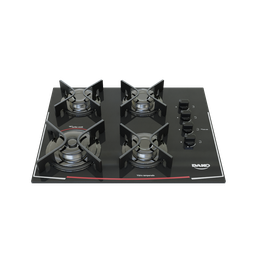
Label: appliances